Field crop: maize
Growth stage: 1
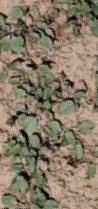
Species: convolvulus